Question: Count the number of objects in the diagram.
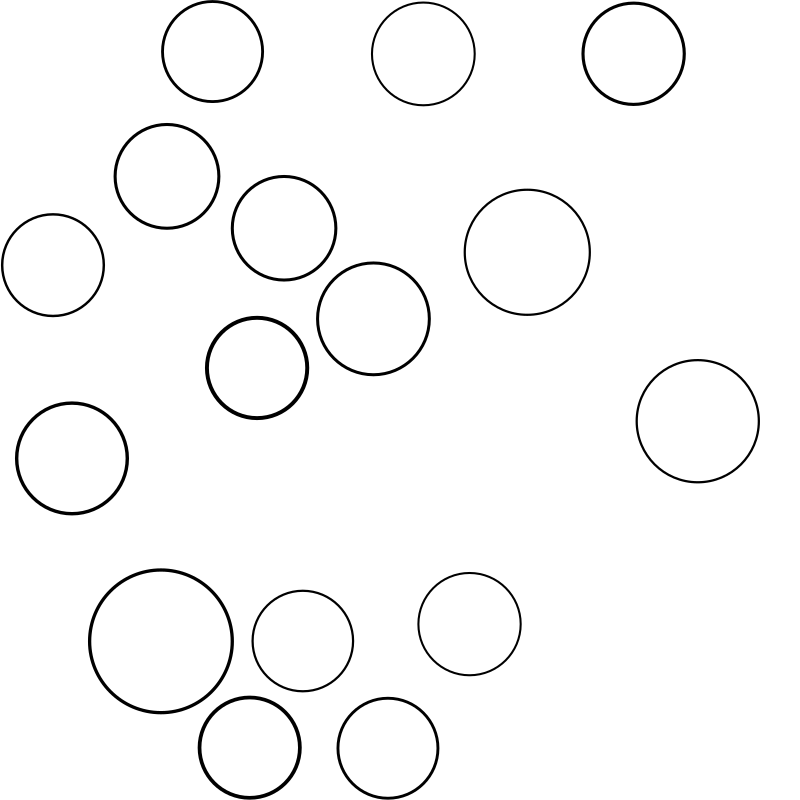
Answer: 16